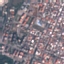
Land use / land cover class: Residential